Aerial crown-view tile of a tropical tree (Barro Colorado Island, Panama), acquired 20250414:
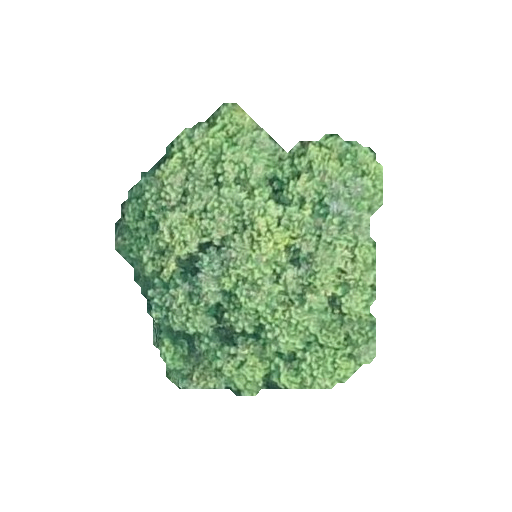
Species: Jacaranda copaia
GBIF accepted scientific name: Jacaranda copaia
Crown area: 86.559 m²